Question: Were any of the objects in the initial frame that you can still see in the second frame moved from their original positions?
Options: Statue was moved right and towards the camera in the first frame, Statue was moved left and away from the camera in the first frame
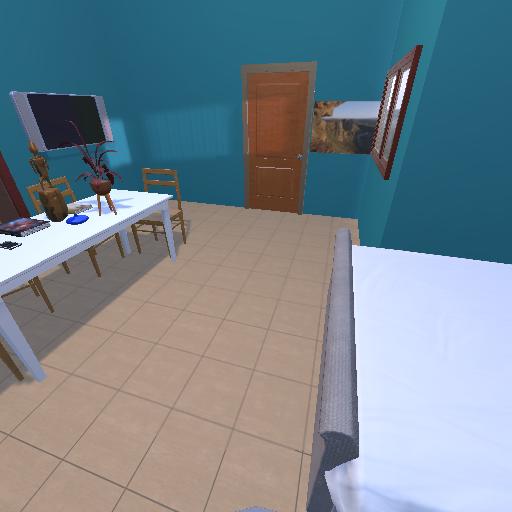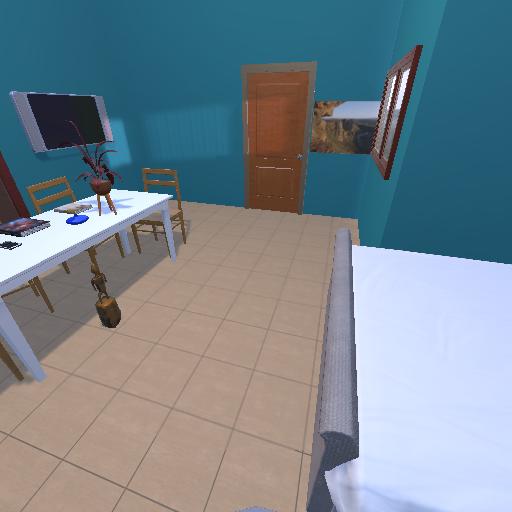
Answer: Statue was moved right and towards the camera in the first frame